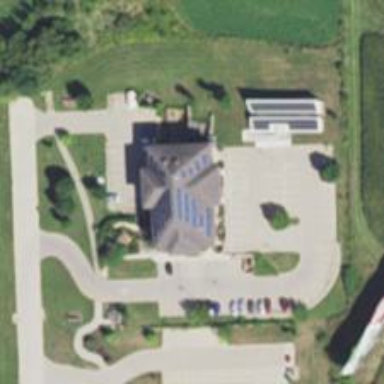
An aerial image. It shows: Veterinary facility.